Field crop: maize
Growth stage: 2
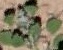
Species: chenopodium